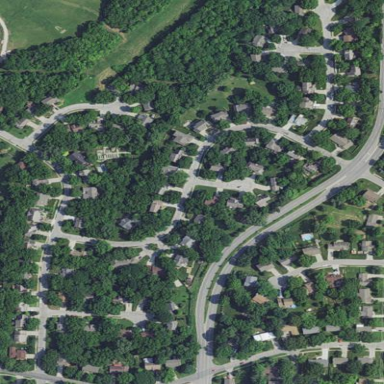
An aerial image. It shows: Single-family residential area.